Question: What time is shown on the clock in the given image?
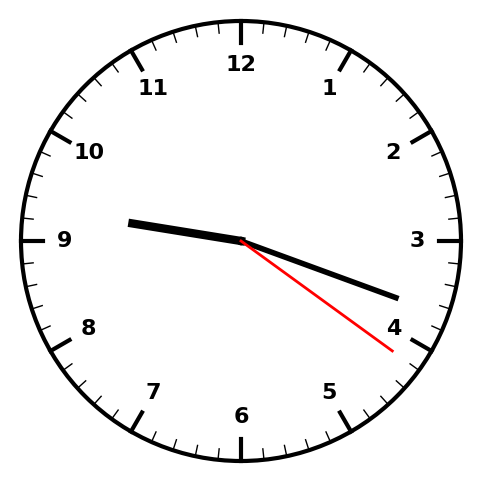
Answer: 09:18:21